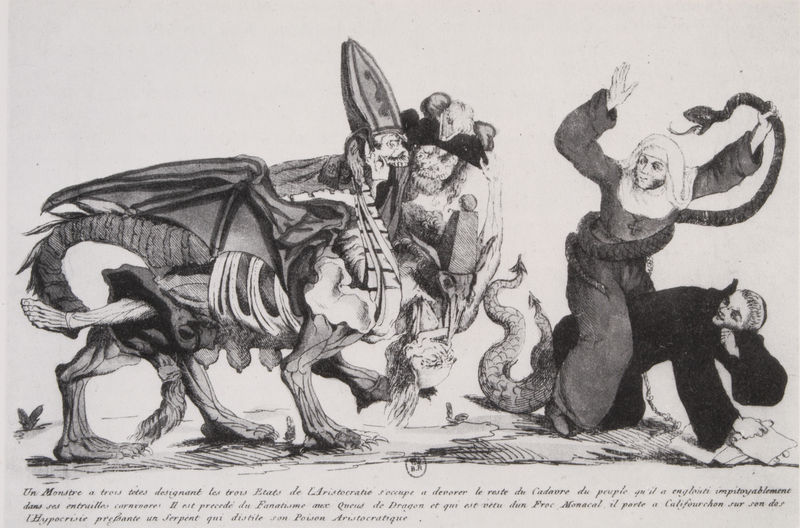
Titel: Ein dreiköpfiges Ungeheuer, das die drei Stände der Aristokratie verkörpert, verschlingt den Leichnam des Volkes
Standort: Paris
Institution: Bibliothèque Nationale.
Schlagwörter: angriff, feder, flügel, fuß, himmel, mann, vogel, weiß, landschaft, menschen, brust, frankreich, frau, grau, hut, hüte, männer, rücken, schwarz, zeichnung, tier, tiere, gesichter, richter, böse, leiche, schädel, tod, tot, toter, hände, vieh, kirche, boden, geistlicher, gewand, adel, drei, pferd, schuppen, beine, federhut, reiten, ritt, schwanz, bein, schrift, papier, grafik, graphik, schriftzug, angst, bischof, könig, papst, karikatur, pfoten, striche, flucht, knochen, eva, greis, kreuz, religion, rippen, druck, lithographie, schwarzweiss, druckgrafik, schraffur, radierung, stich, revolution, satire, text, nonne, schrecken, hässlich, beschriftung, schriftsteller, schlange, volk, stempel, kardinal, schmetterling, moral, skelett, pfarrer, grimasse, teufel, stark, zunge, mischwesen, verfolgung, wesen, fabelwesen, klerus, pfaffe, priester, schlangen, mönch, gebückt, geistliche, mitra, mönche, tiara, löwe, euter, zitzen, kupferstich, shwarz, kriechen, ungeheuer, tatzen, französische revolution, drachen, flugblatt, drache, grotesk, schwach, staat, erklärung, klauen, fratzen, monster, dreiköpfig, hydra, gerippe, kriche, stick, stände, reformation, abt, pranken, rittlings, ungepflegt, kleriker, totenköpfe, satiere, drachenschwanz, menschenkopf, bischofsmütze, gwand, pabst, monstrum, mytra, fender, satirisch, dame, huth, kaikatur, gesäuge, lieche